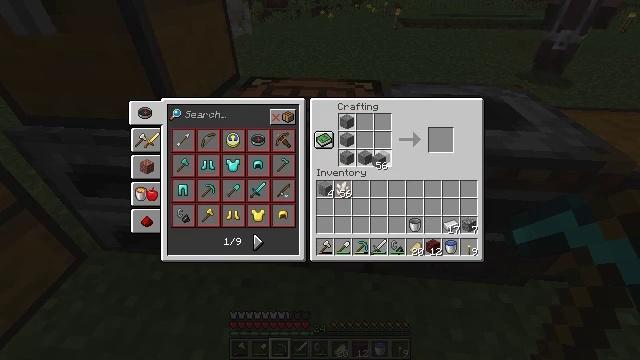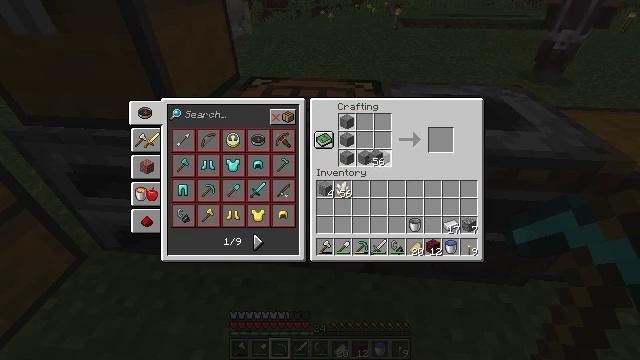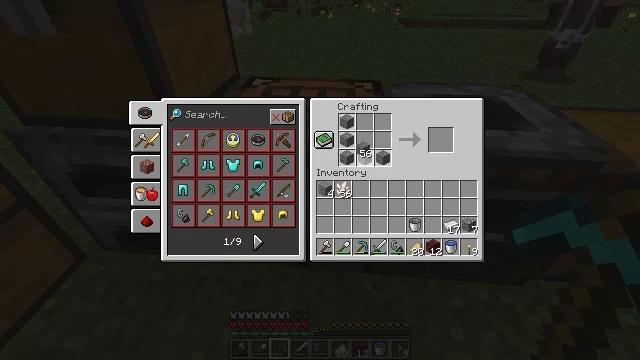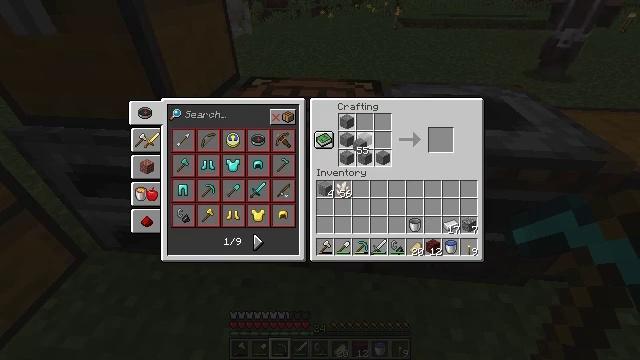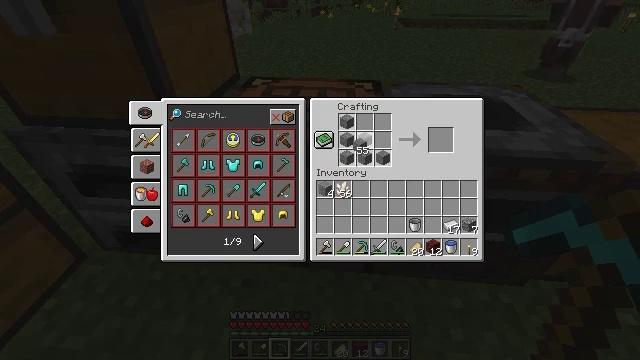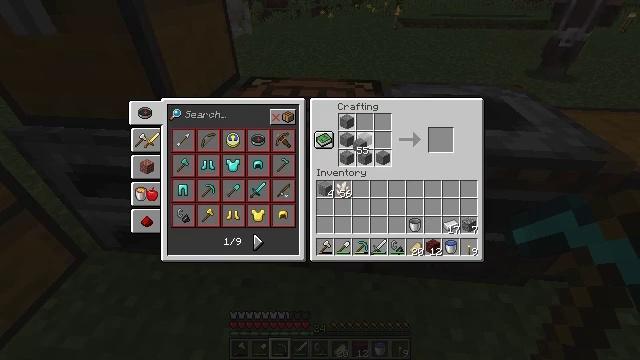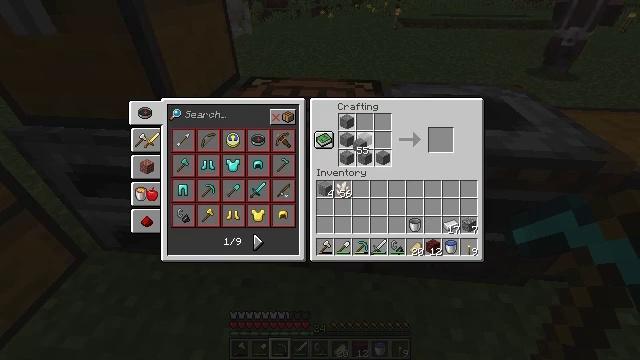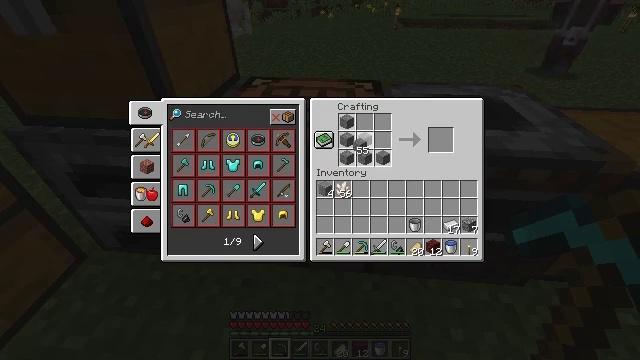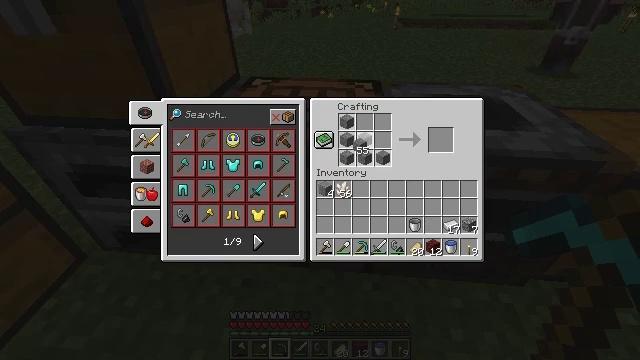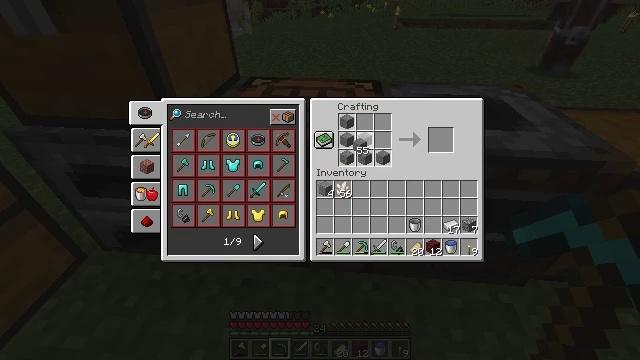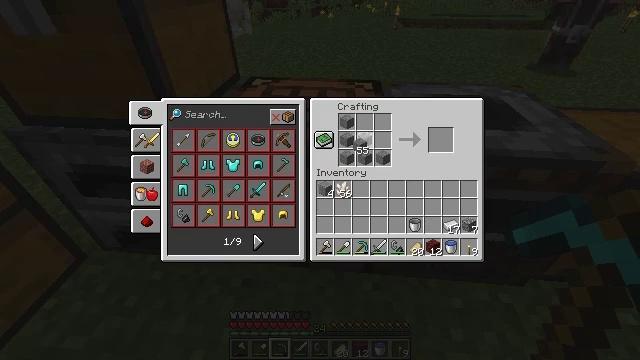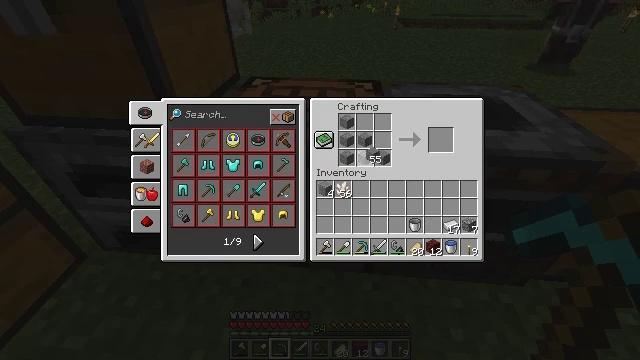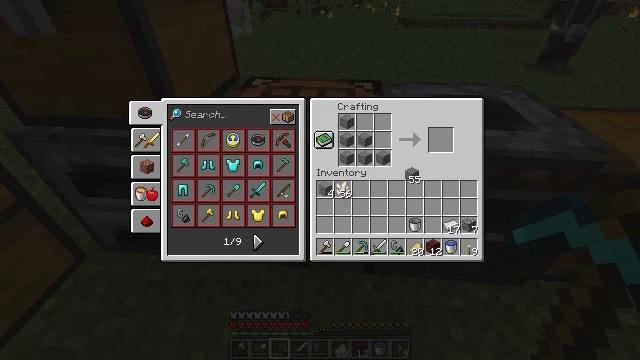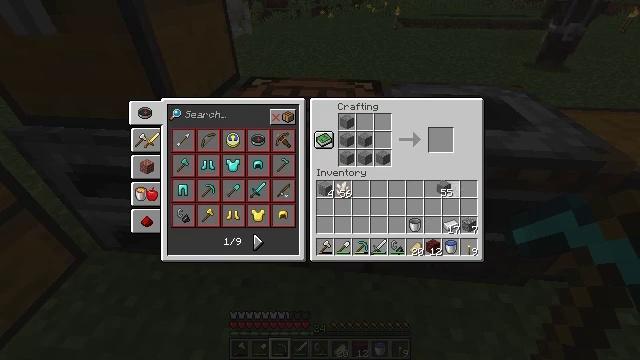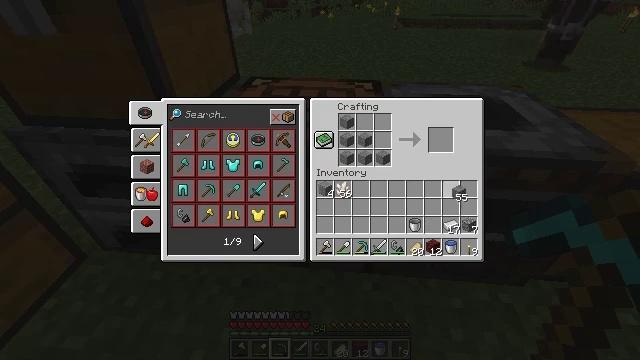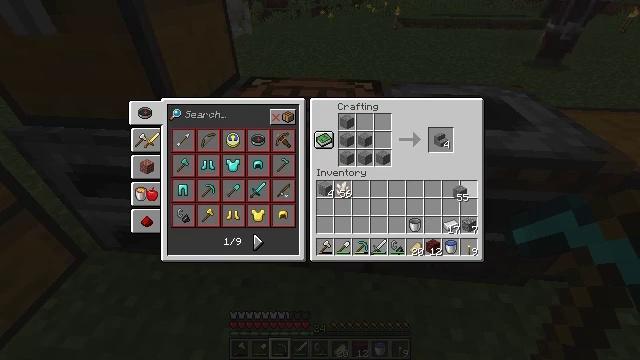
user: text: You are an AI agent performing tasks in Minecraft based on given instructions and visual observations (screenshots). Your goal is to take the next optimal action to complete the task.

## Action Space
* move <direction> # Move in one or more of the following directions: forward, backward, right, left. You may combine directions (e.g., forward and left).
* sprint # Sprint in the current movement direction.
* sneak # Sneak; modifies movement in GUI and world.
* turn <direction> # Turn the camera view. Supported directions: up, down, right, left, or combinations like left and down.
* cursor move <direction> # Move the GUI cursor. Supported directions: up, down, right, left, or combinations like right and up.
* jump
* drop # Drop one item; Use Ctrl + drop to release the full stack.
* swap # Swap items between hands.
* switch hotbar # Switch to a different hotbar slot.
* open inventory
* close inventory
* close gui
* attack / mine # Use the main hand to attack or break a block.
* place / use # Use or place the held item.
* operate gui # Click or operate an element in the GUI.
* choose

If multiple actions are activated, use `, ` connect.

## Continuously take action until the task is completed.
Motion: motion action
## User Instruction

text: Craft stone stairs from stone blocks.
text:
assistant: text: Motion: use / place
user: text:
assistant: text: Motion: turn left and up, use / place
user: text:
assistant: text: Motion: use / place
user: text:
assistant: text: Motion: use / place
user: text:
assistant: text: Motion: use / place
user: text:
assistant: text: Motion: use / place
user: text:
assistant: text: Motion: use / place
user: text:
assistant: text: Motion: use / place
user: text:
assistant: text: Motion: use / place
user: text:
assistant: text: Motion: no_op
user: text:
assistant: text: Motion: turn right and down
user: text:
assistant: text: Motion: turn right and down
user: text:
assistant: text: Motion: turn right and down
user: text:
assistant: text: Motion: turn right
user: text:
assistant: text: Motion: no_op
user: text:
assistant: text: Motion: no_op
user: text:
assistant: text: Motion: no_op
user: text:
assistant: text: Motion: no_op
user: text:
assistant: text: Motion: no_op
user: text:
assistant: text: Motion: no_op
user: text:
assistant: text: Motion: no_op
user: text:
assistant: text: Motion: attack / mine
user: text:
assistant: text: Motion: attack / mine
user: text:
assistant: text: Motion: no_op
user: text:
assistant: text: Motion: no_op
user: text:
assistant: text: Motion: turn up
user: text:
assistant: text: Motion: turn up
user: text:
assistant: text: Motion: sneak
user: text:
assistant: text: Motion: sneak
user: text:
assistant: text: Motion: sneak